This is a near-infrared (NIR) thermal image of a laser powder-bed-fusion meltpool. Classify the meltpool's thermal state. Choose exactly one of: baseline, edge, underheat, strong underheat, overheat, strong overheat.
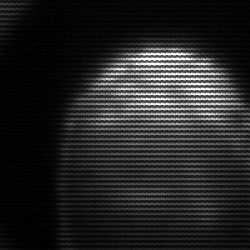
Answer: edge